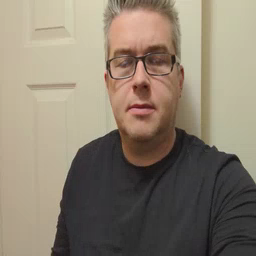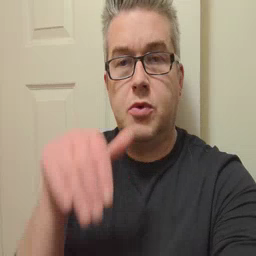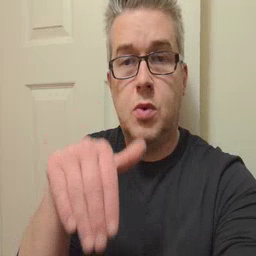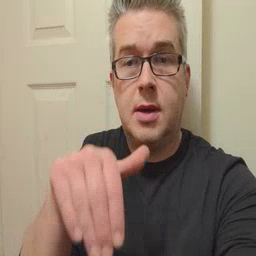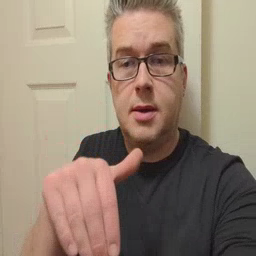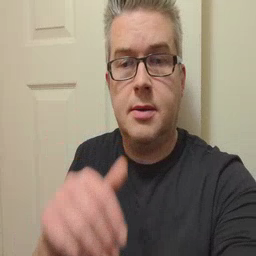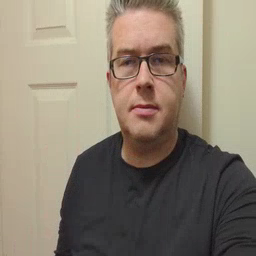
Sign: night